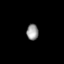
Tissue: lung
Cell type: Endothelial cells
Senescence score: 0.5447
Nuclear area (px): 186
Mean DAPI intensity: 148.833